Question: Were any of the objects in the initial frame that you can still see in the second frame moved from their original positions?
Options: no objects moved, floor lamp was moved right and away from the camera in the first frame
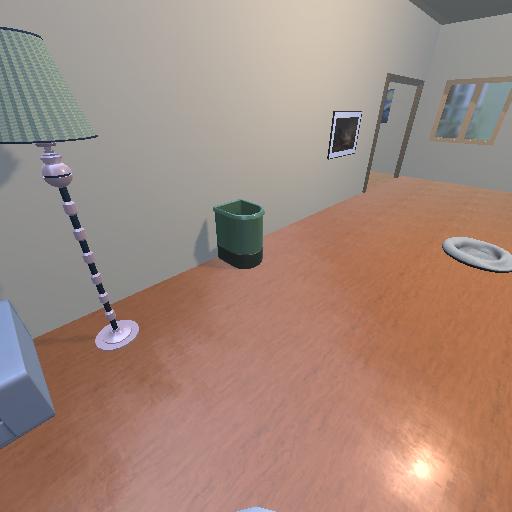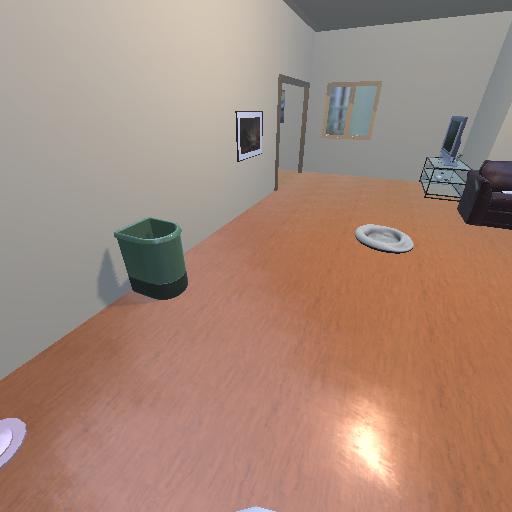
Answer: no objects moved